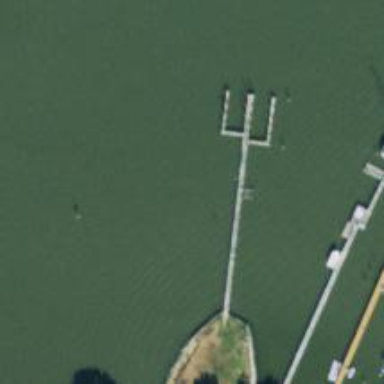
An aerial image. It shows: Man-made pier.